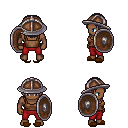
a pixel art fantasy rpg character, male body template, human, dark skin, brown pirate shirt, red pants, raven long bangs hairstyle, chain helm, brown slippers, shield, four views (front, back, left, right), 2x2 character sprite sheet, small pixel art, hard edges, no anti-aliasing